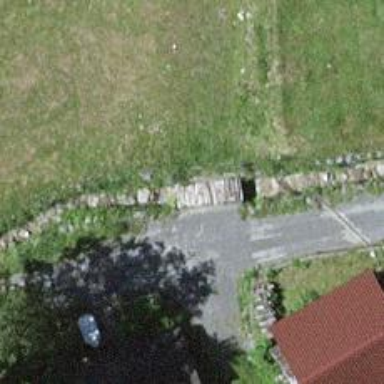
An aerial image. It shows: Culvert tunnel.